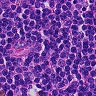
Metastatic tissue present: no